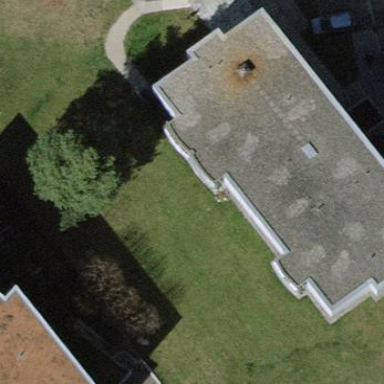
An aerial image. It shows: Flat-roofed apartment building.